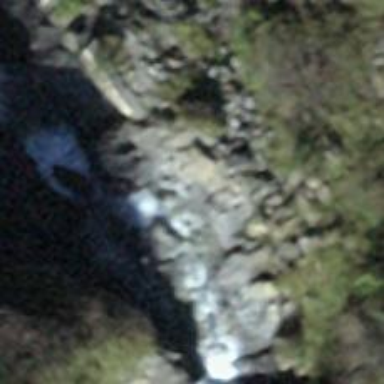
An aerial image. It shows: Beautiful waterfall in nature.